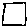
Label: square